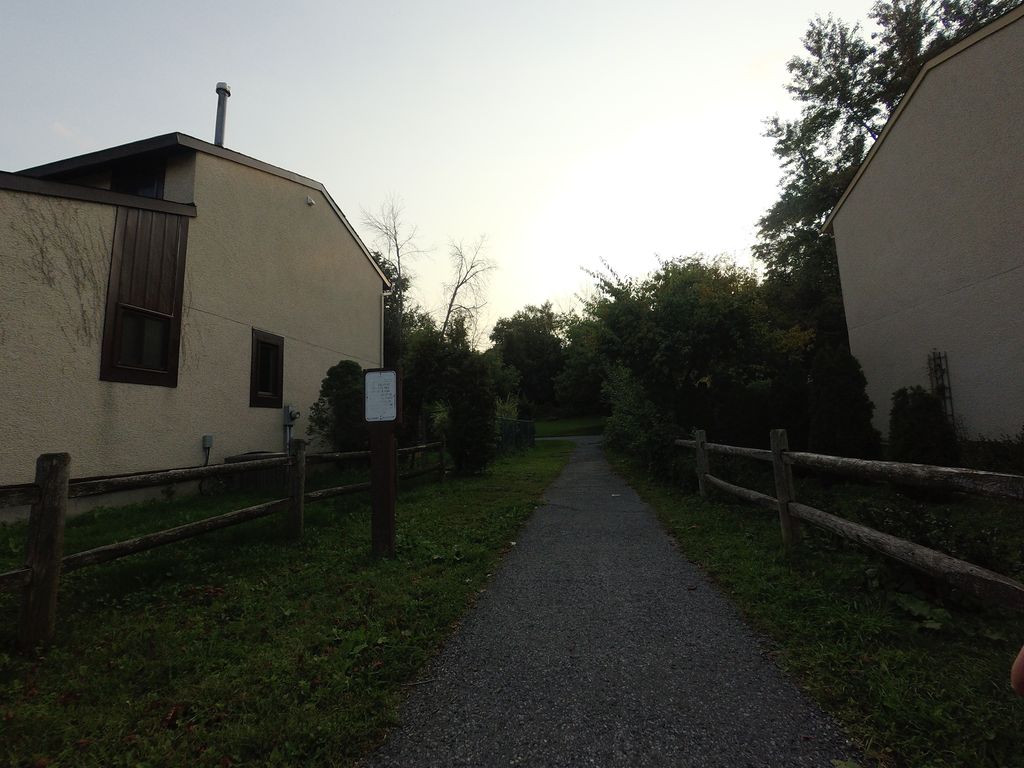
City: ottawa-gatineau